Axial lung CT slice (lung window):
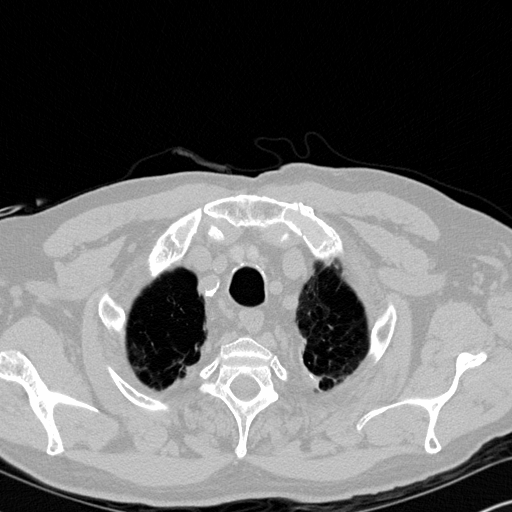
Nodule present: no